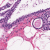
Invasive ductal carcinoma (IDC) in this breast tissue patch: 0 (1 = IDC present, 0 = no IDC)